Question: i'm struggling arround with this problem for hours now and i have no idea
i'm having an observable array thats initially empty, heres a reduced version :
'''
var AppModel = function(data){
var self=this;
self.found=ko.observable(
{
hits:ko.observableArray([])
}
);
};
'''
on some point later i get some result from api in plain json
'''
console.dir(response.data.hits);
self.found().hits(response.data.hits);
'''
this is the output of console.dir :
![console dir][1]
when i now type in console :
'''
appModel.found().hits()
'''
it returns :
![enter image description here][2]
so everything looks pretty fine
what i want to do is a foreach binding :
'''
<div data-bind="foreach: found().hits()">
<div class="box">
<p data-bind="value: $data.id" ></p>
<p data-bind="value: JSON.stringify($data)" ></p>
<p data-bind="value: id" ></p>
<p data-bind="value: nameFull" ></p>
<p data-bind="value: $data.nameFull" ></p>
<p data-bind="value: function(){ return this.nameFull }" ></p>
</div>
</div>
'''
and ".box" gets rendered 10 times but theres no value in the tags
looking like :

so you see i'm not able to access the properties, what am i doing wrong ?
unfoirtunatly i cant setup a fiddle,
someone has an idea ? i really tryed everything i know .. and i made a lot of foreach bindings before, i have absolutely no idea
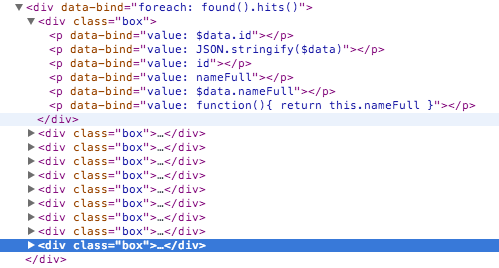
Answer: You need to bind 'text' not 'value' for a 'p' type. Value binding is for 'input' types.
Example:
'''
<div data-bind="foreach: found().hits">
<div class="box">
<p data-bind="text: id"></p>
<p data-bind="text: nameFull"></p>
</div>
</div>
'''
<URL>
Docs on value binding:
<URL>
> This is typically useful with form elements such as '<input>', '<select>' and '<textarea>'.
Docs on text binding:
<URL>
> Typically this is useful with elements like '<span>' or '<em>' that traditionally display text, but technically you can use it with any element.